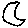
Label: moon